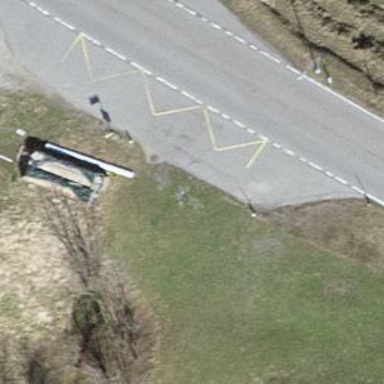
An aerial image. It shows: Bus stop with platform for public transport.